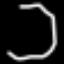
Label: octagon